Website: macys
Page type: customer-info-address
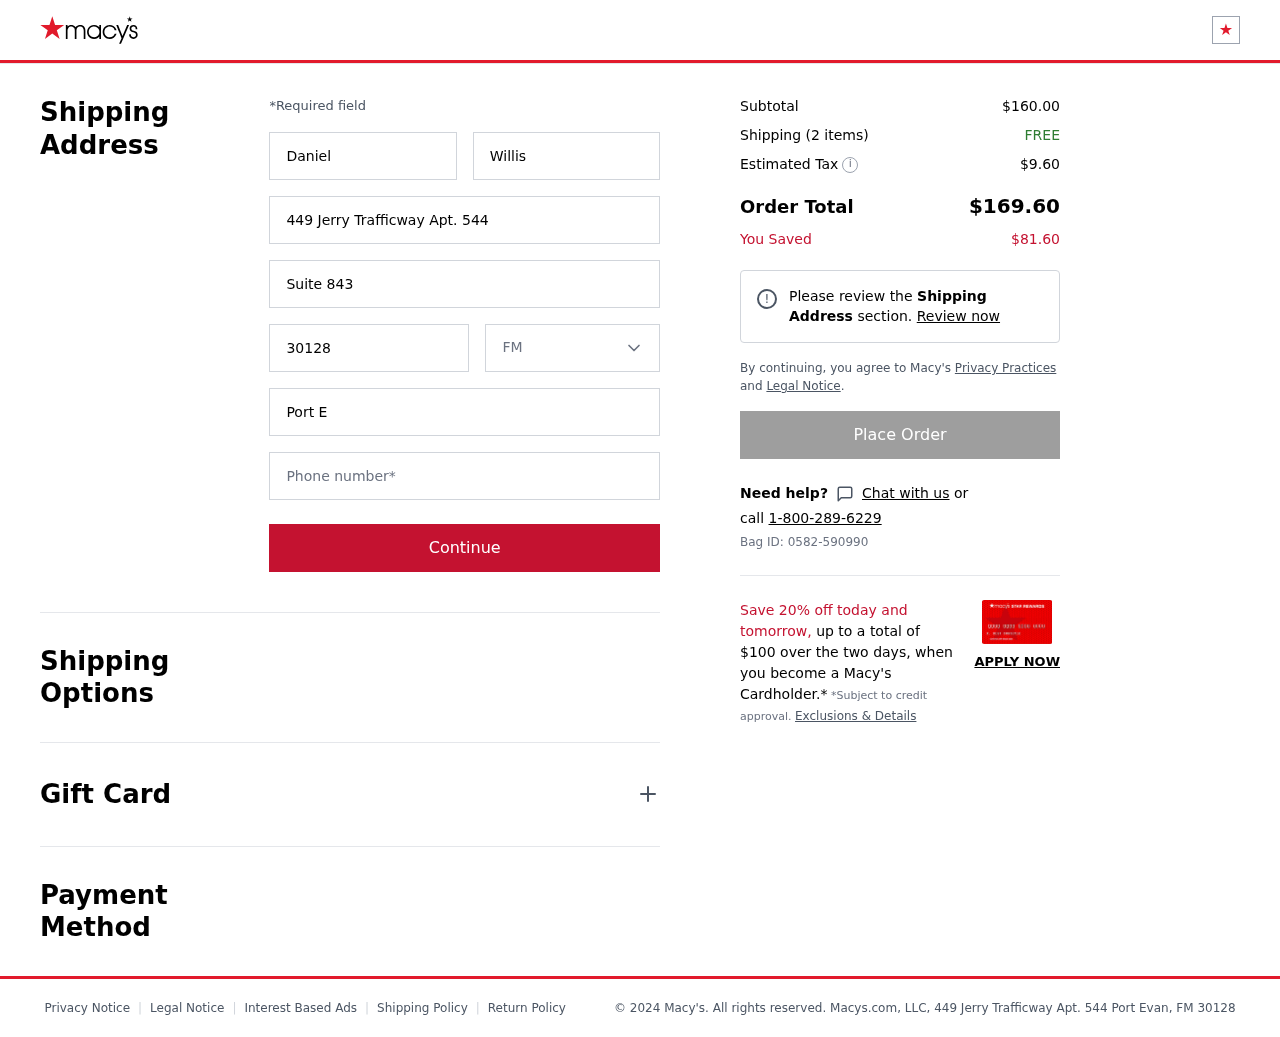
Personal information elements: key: PII_CITY
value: Port Evan
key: PII_FIRSTNAME
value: Daniel
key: PII_LASTNAME
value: Willis
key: PII_PHONE
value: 6543799012
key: PII_POSTCODE
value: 30128
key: PII_STATE
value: FM
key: PII_STREET
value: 449 Jerry Trafficway Apt. 544
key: PII_STREET2
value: Suite 843
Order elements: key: ORDER_SUBTOTAL
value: $160.00
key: ORDER_NUM_ITEMS
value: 2
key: ORDER_SHIPPING_COST
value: FREE
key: ORDER_TAX
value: $9.60
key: ORDER_TOTAL
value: $169.60
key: ORDER_SAVINGS
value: $81.60
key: ORDER_BAG_ID
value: Bag ID: 0582-590990